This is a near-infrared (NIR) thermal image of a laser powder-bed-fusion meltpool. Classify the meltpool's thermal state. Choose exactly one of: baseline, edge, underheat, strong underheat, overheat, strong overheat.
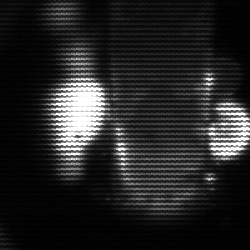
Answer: strong underheat